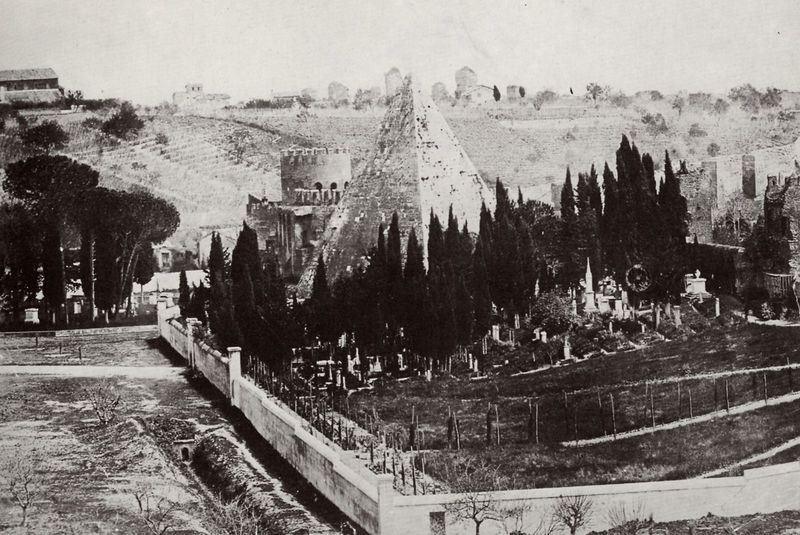
Titel: Der protestantische Friedhof und die Cestiuspyramide in Rom
Künstler: Italienischer Photograph
Standort: Rom
Institution: Archivio Fotografico Comunale
Schlagwörter: baum, berg, himmel, weiß, bäume, landschaft, stadt, hintergrund, schwarz, anlage, ausblick, gras, haus, park, weg, zaun, architektur, stein, steine, bach, feld, felder, horizont, häuser, hügel, pflanzen, theater, wald, turm, garten, zypressen, ansicht, italien, süden, abhang, ernte, mauer, kahl, weis, tannen, tor, zinnen, foto, fotografie, photographie, ruine, burg, kreuz, türme, festung, zypresse, schwarzweiss, friedhof, rom, photo, alleen, grab, mauern, gräber, graben, pinien, pyramide, fotographie, mausoleum, grabmal, toskana, weinberg, freidhof, terassen, weinberge, irreal, grabsteine, via appia, burh, ummauerung, obilisk, grabal, appia, cestius, pyraode, pyramode